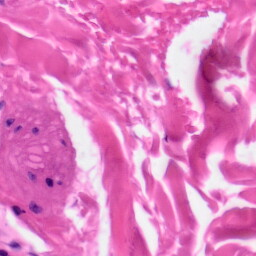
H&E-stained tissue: Skin